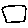
Label: square